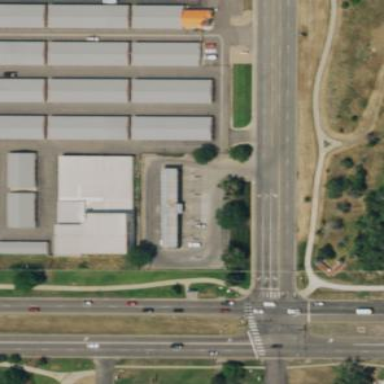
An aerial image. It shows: Storage rental shop.